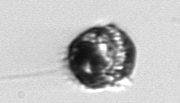
Label: Proterythropsis